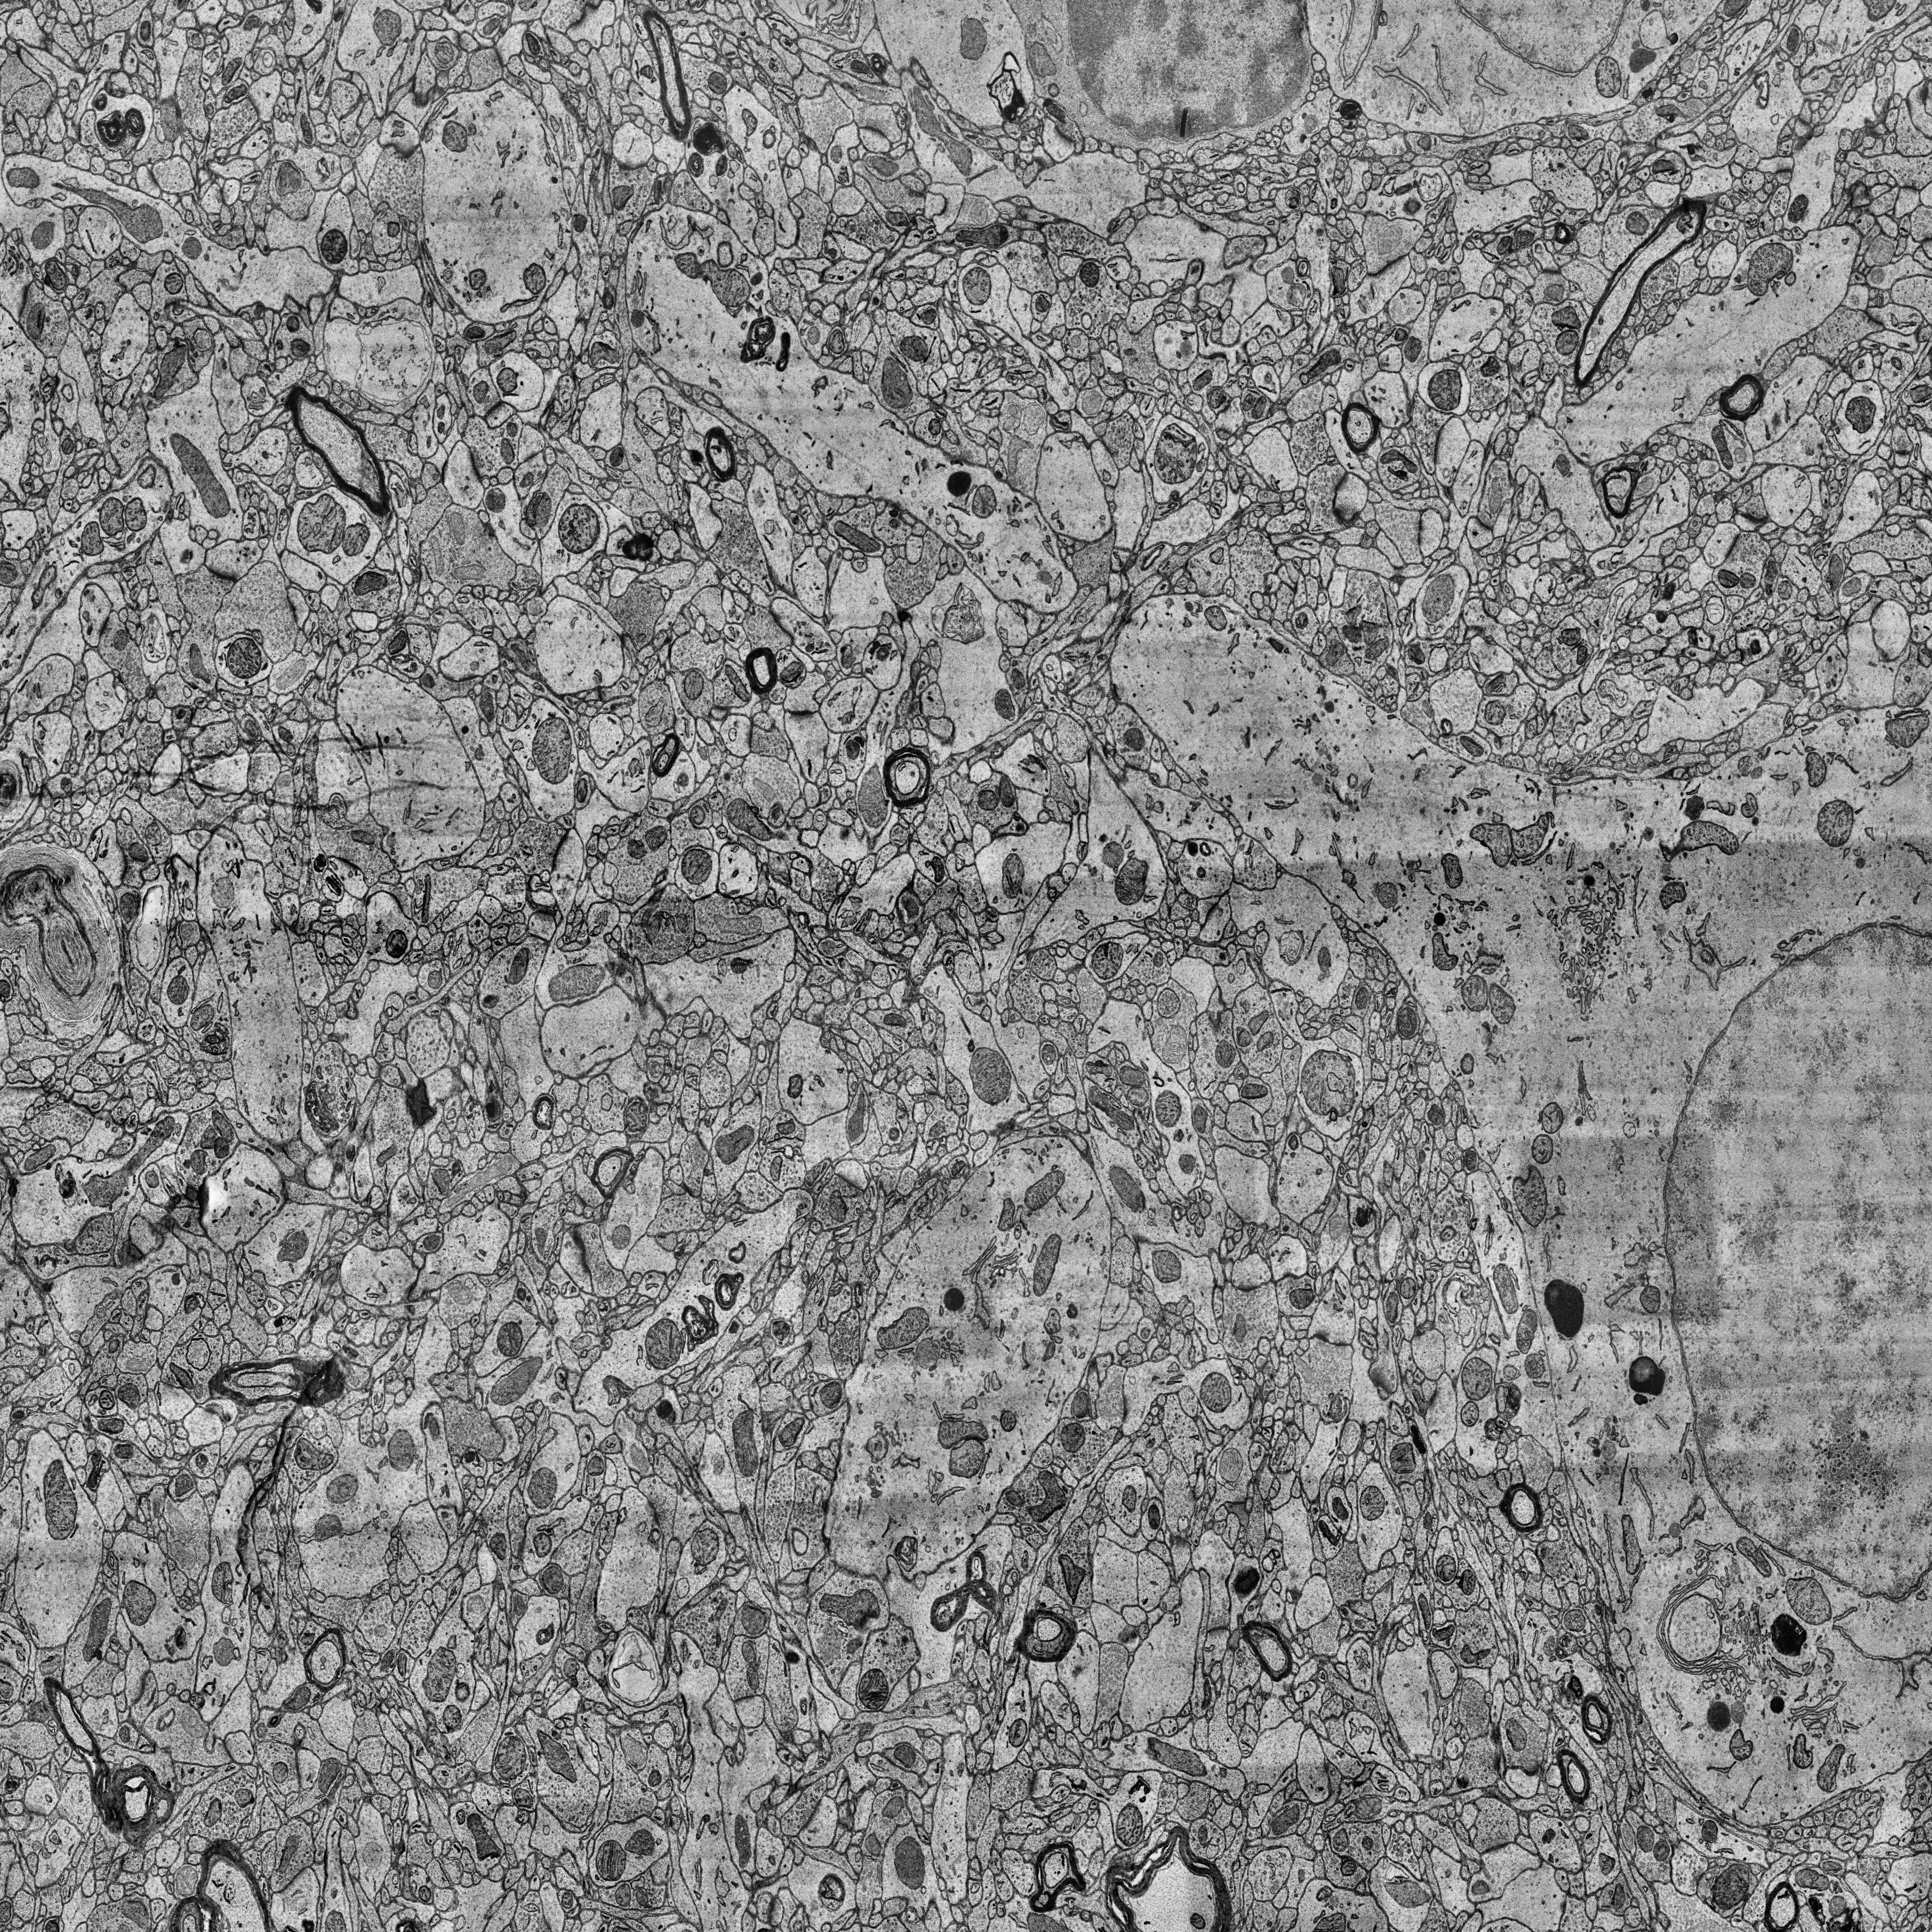
Electron microscopy slice of human cortex tissue
Slice depth (z): 264
Mitochondria instances in slice: 456